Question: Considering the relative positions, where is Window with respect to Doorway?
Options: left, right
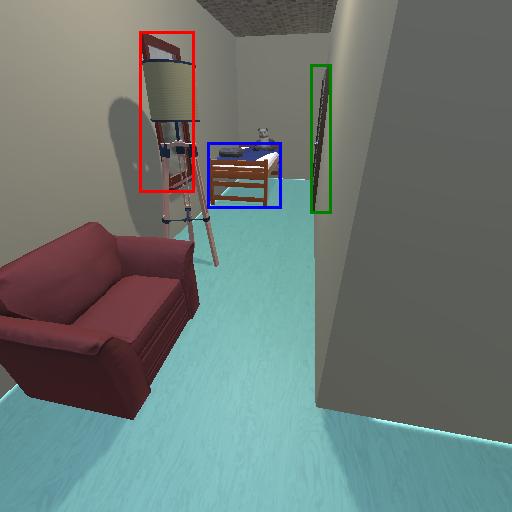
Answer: left